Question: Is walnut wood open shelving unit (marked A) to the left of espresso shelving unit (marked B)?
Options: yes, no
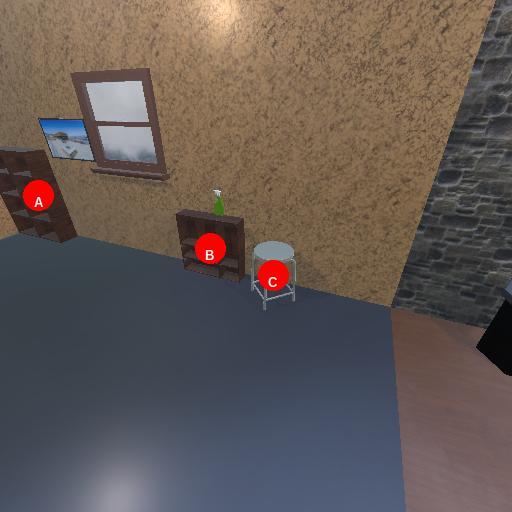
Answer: yes